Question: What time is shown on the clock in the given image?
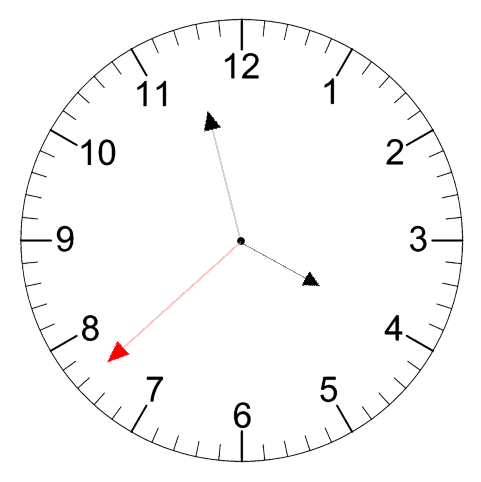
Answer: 03:57:38